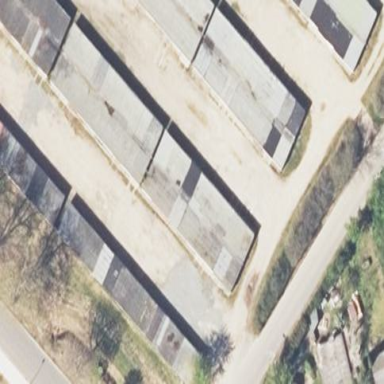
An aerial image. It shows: Garages with flat grey roofs.